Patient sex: F
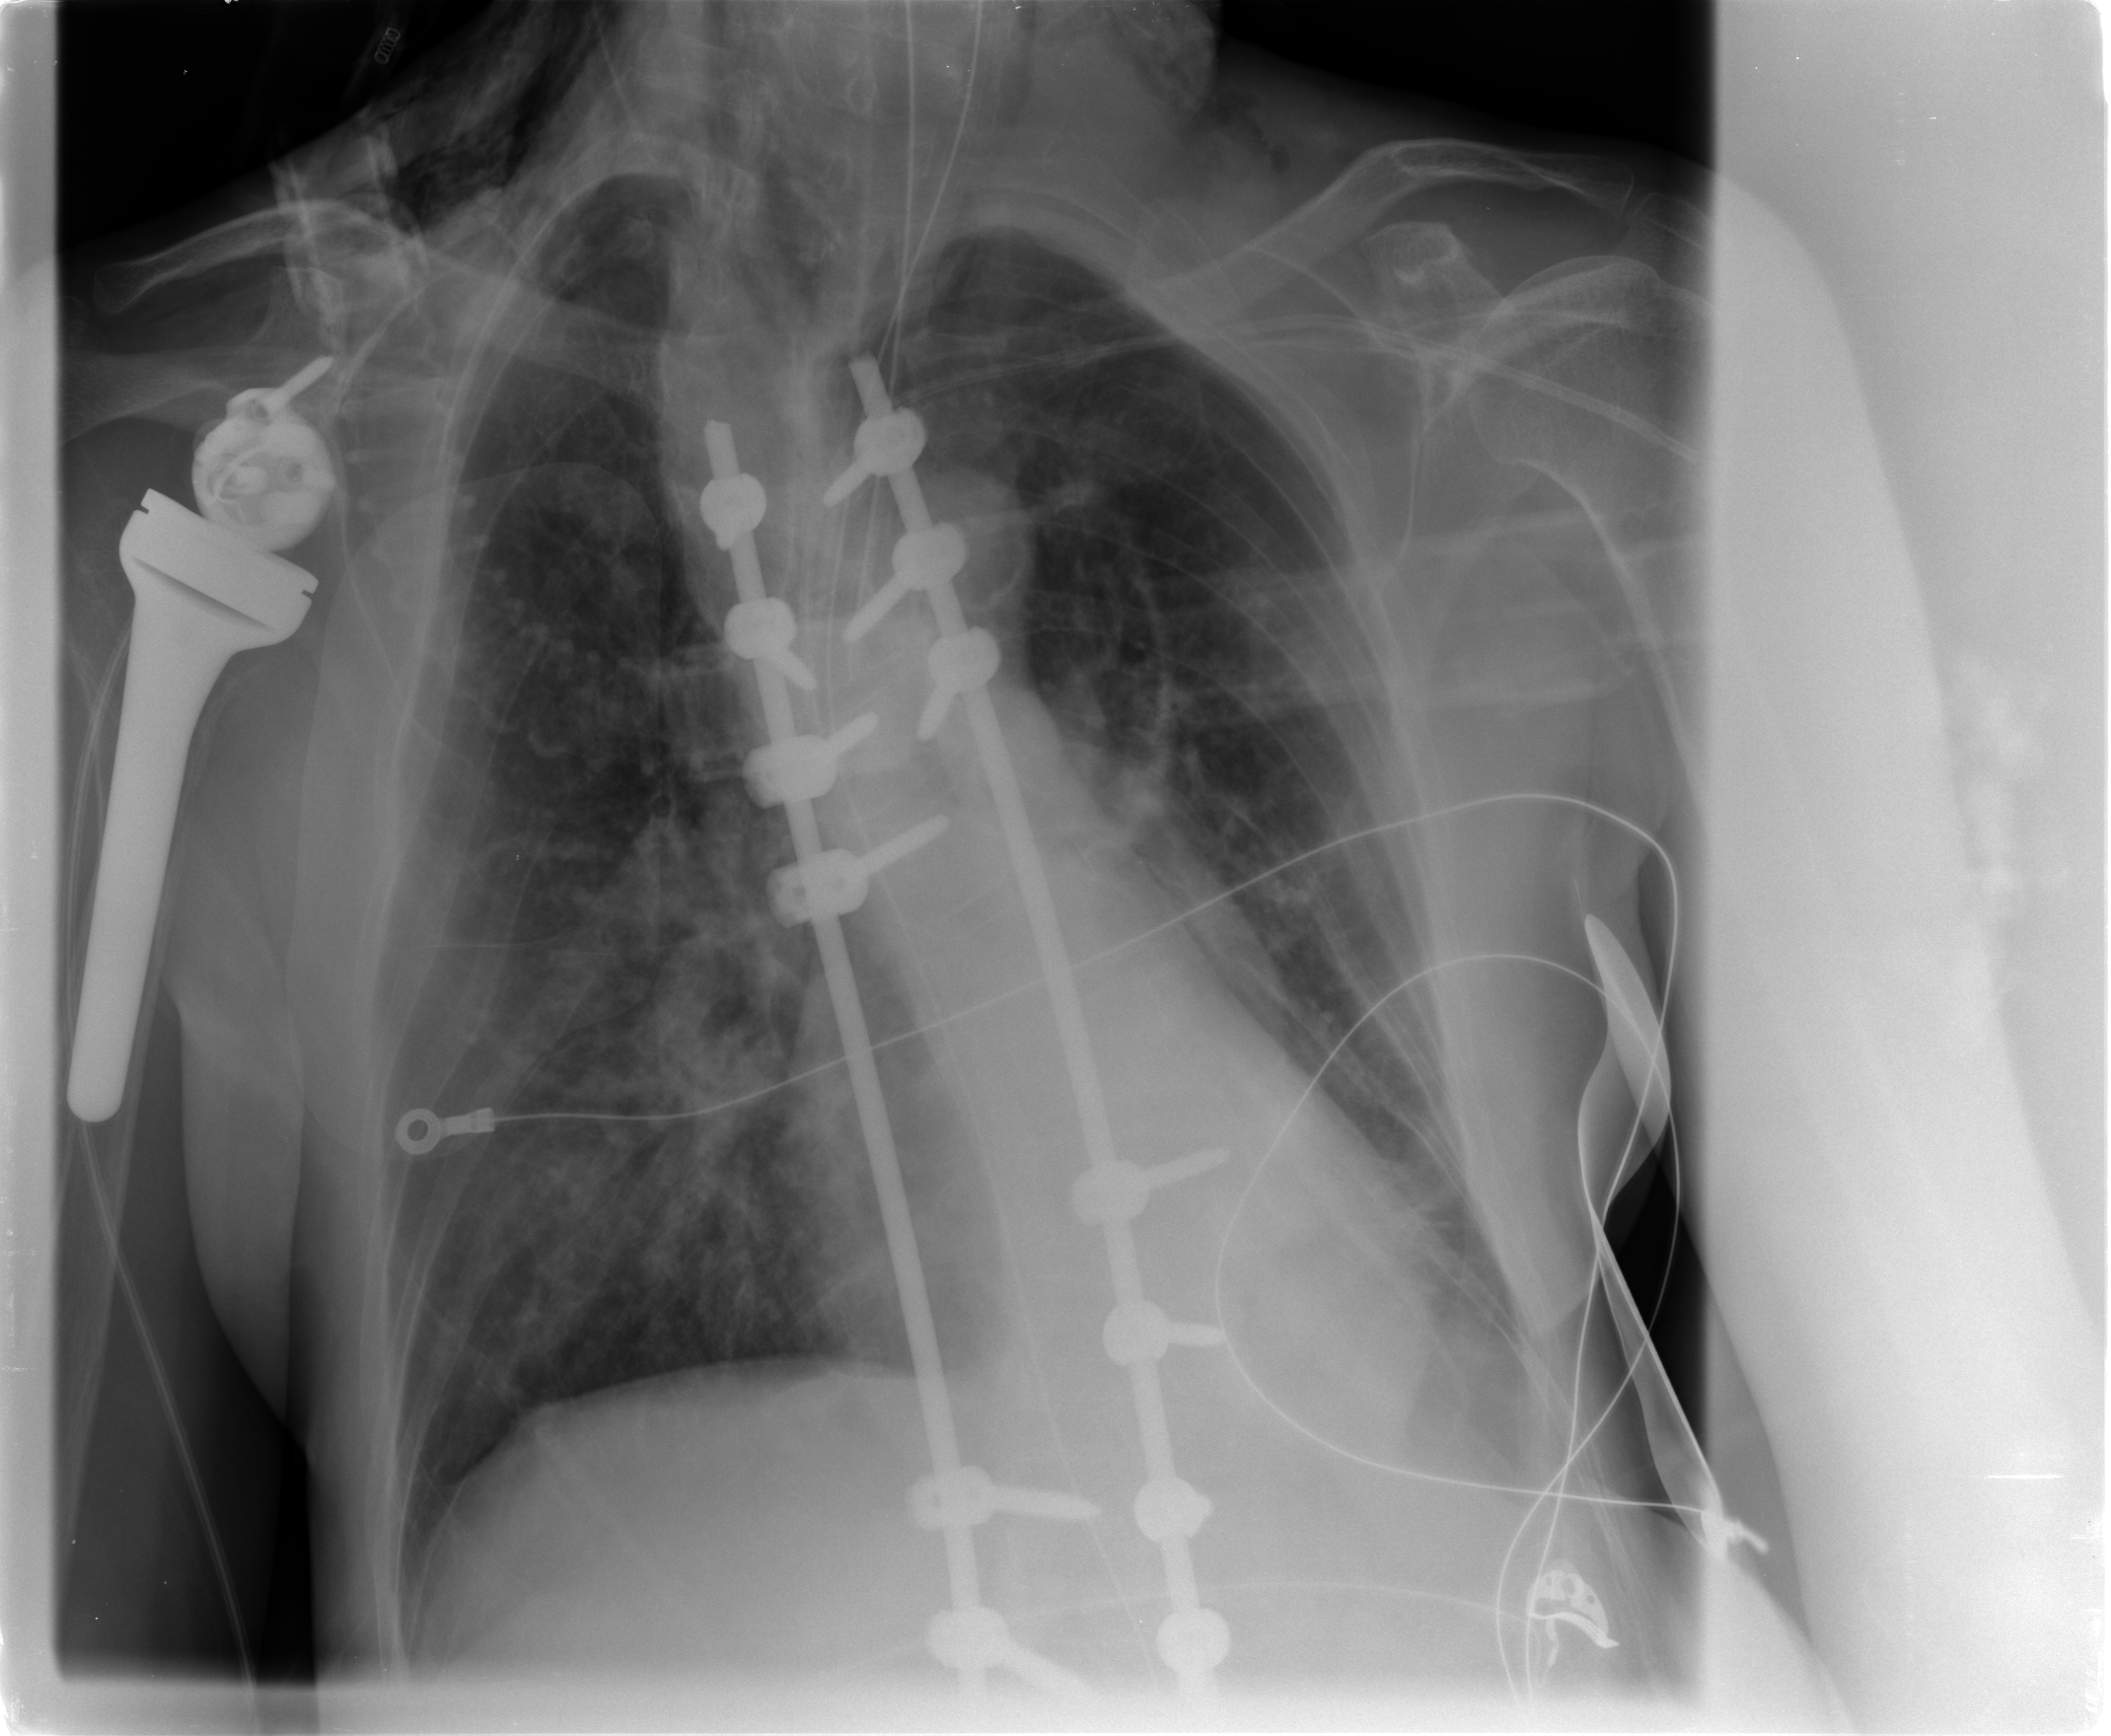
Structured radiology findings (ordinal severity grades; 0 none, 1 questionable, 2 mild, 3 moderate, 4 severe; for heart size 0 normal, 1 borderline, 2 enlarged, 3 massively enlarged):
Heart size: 0
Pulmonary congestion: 2
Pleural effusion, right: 0
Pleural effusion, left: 0
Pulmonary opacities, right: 0
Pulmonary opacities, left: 0
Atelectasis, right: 2
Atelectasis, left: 0